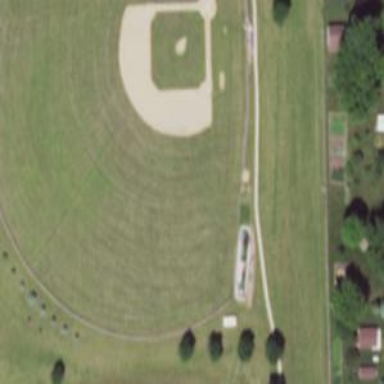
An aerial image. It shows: Baseball pitch for leisure land activities.